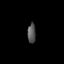
Tissue: skin
Cell type: Epithelial cells
Senescence score: 0.7971
Nuclear area (px): 162
Mean DAPI intensity: 83.167